Interaction volume radius: 10 \u00c5
Interaction volume height: 30 \u00c5
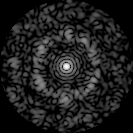
Disorder parameter: 0.7278